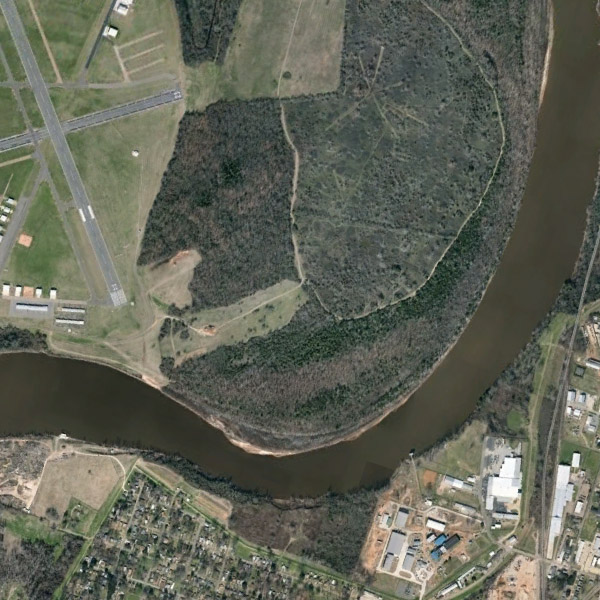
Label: River